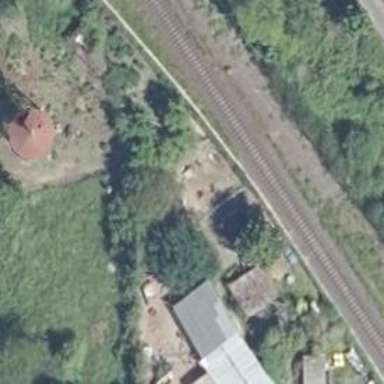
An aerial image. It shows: Solitary milestone along the railway.